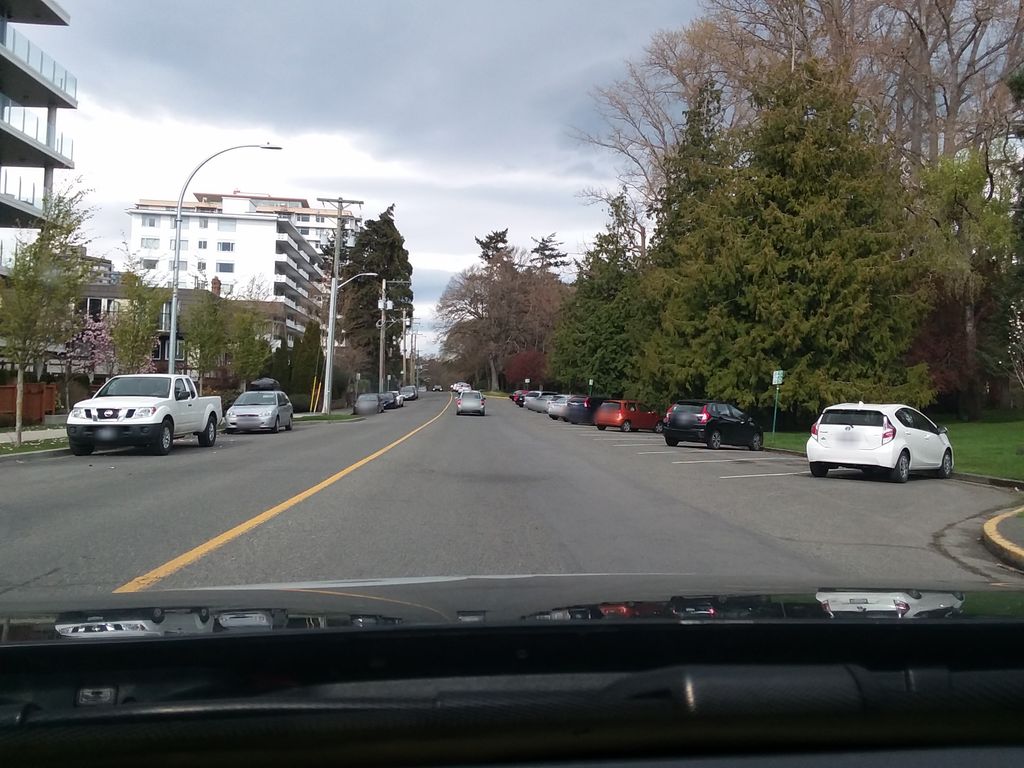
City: victoria